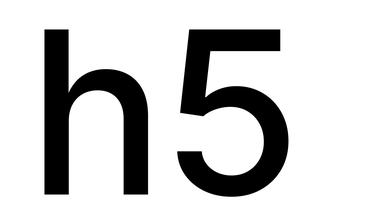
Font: Inter_Medium